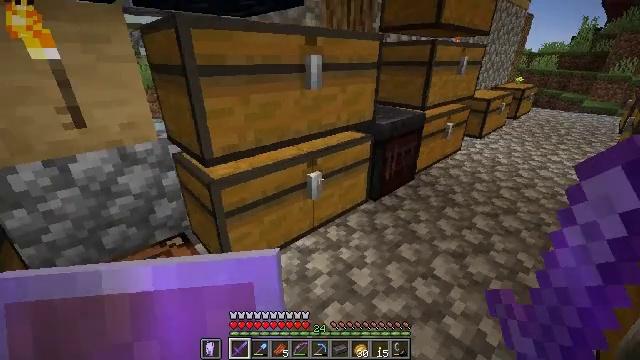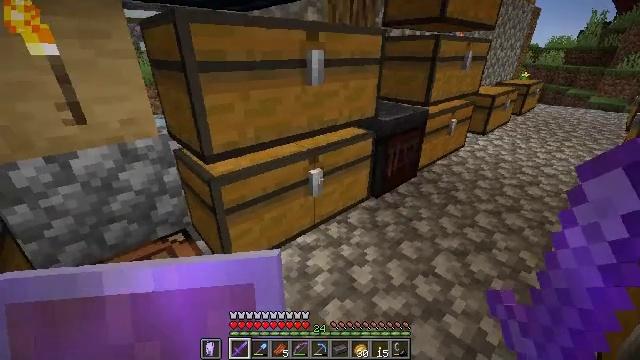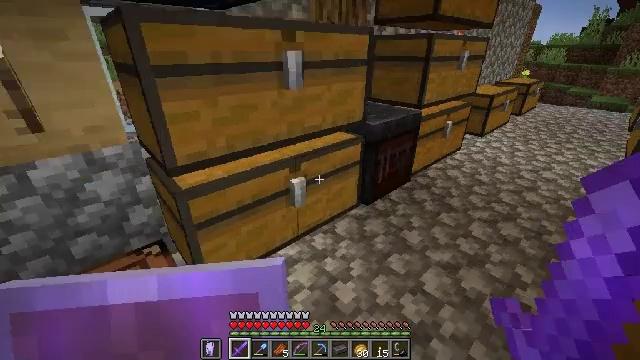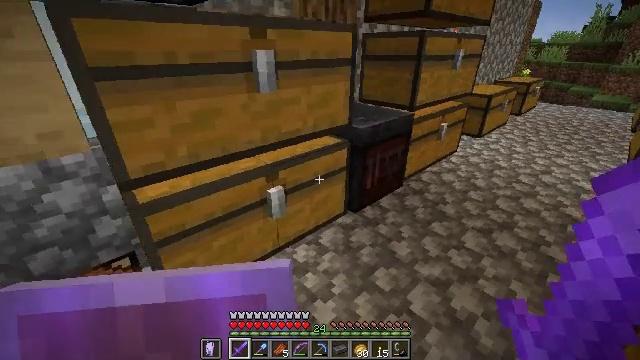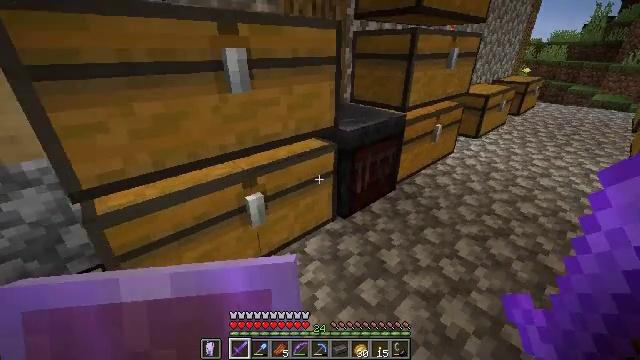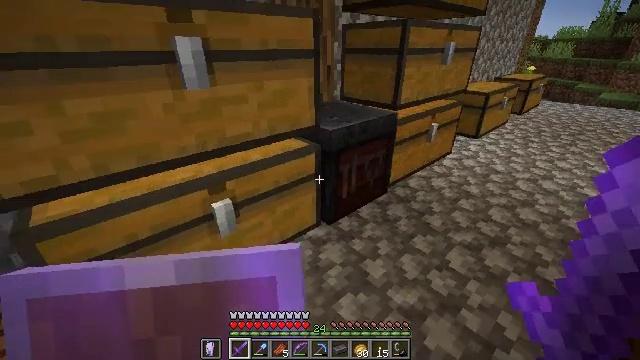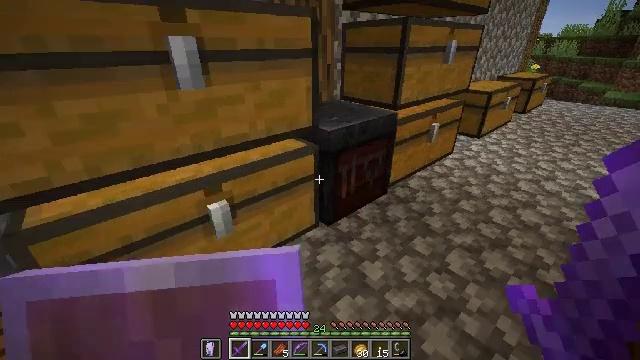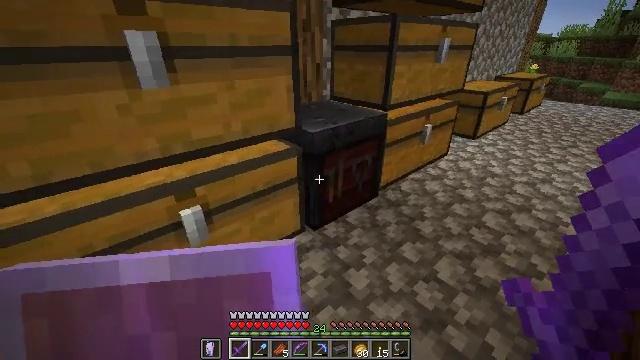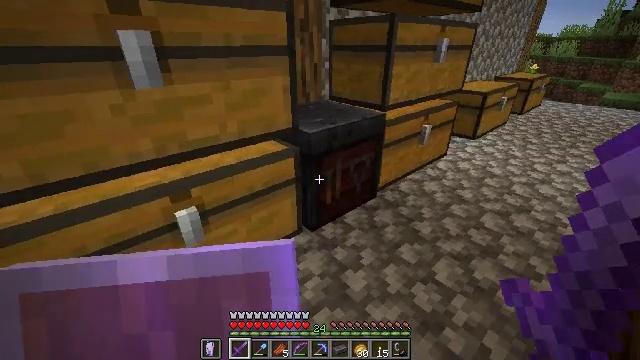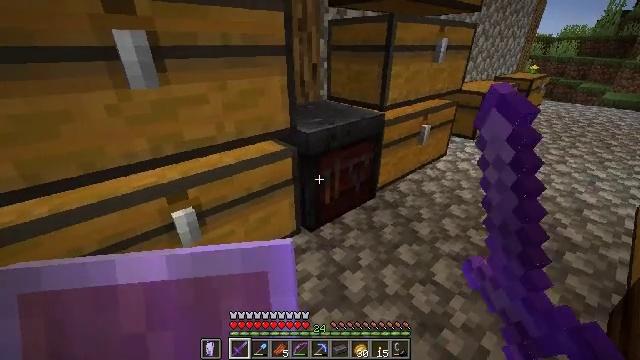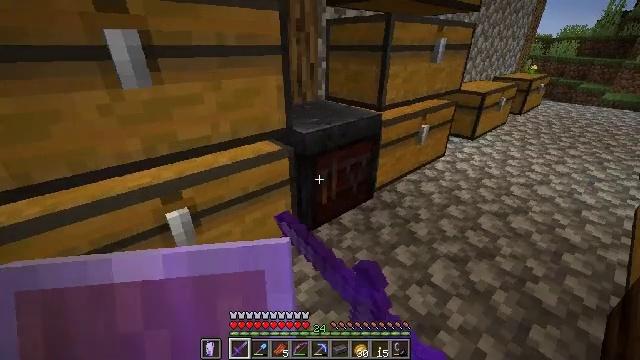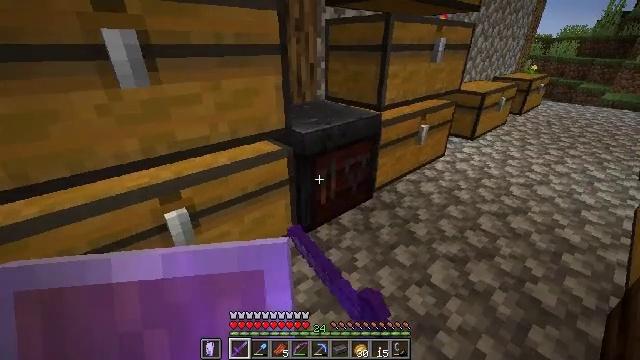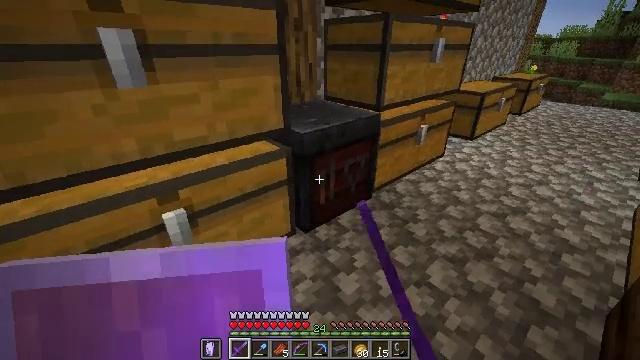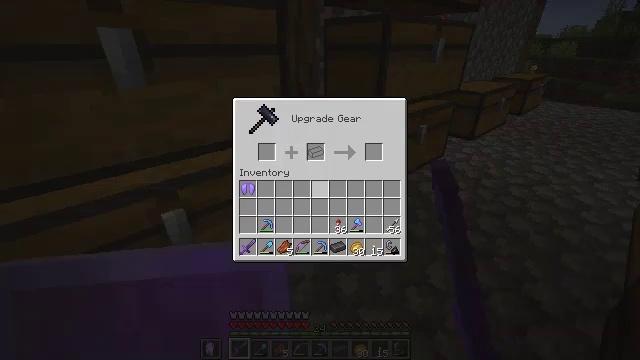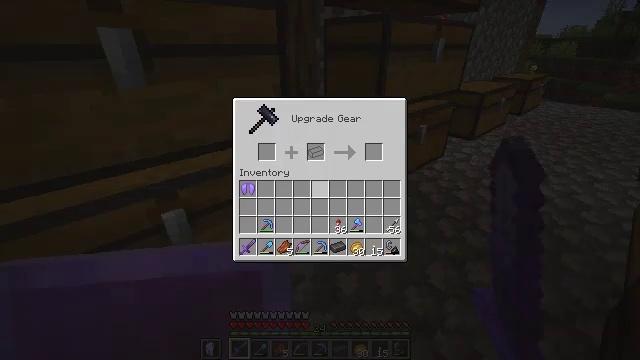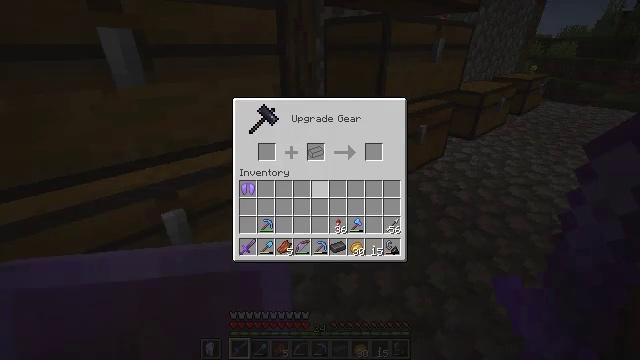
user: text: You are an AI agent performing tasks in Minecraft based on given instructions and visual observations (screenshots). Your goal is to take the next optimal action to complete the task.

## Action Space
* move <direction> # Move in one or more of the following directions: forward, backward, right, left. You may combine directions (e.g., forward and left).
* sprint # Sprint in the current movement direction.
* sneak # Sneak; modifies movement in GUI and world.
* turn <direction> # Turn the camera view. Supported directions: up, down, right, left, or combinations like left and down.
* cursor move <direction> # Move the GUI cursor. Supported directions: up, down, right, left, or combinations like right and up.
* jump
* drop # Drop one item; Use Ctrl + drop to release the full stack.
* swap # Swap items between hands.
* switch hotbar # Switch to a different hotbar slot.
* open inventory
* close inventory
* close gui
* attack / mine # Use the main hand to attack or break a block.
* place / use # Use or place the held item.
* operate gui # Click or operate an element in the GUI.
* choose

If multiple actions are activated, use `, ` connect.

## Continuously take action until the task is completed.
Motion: motion action
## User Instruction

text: Use a netherite ingot on a diamond chestplate to craft a netherite chestplate.
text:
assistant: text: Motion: move forward and move right
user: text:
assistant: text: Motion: move forward and move right
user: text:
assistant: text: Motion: move forward and move right
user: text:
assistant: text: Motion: move forward and move right
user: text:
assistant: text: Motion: move forward and move right
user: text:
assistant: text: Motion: no_op
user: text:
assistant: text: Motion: no_op
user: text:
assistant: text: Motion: use / place
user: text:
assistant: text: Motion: use / place
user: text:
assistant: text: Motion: use / place
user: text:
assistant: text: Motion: no_op
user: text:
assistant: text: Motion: no_op
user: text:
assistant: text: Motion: open gui
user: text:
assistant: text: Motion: no_op
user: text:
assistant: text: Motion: no_op
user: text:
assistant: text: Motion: no_op
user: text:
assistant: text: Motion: sneak
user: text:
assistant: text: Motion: sneak
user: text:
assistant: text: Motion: sneak
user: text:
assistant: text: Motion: sneak
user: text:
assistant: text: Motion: sneak
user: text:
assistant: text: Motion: sneak, cursor move left
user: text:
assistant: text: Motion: sneak, cursor move left
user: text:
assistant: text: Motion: sneak, cursor move left
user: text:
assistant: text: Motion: sneak
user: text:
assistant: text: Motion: sneak
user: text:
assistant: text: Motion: sneak, cursor move right and down
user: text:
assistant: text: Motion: sneak, cursor move right and down
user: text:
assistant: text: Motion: sneak, cursor move right
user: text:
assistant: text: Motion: sneak